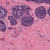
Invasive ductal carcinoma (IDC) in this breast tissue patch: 0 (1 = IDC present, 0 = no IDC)